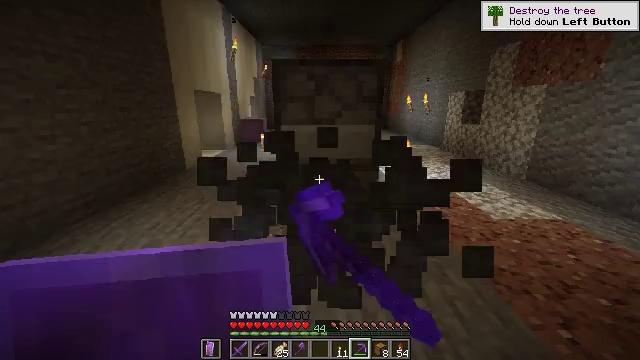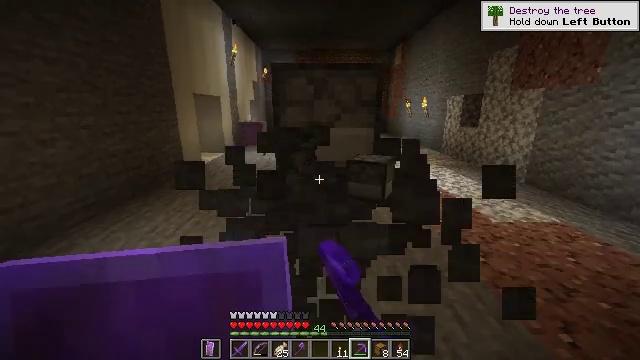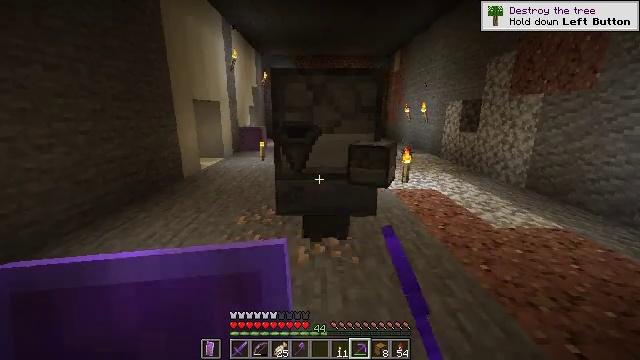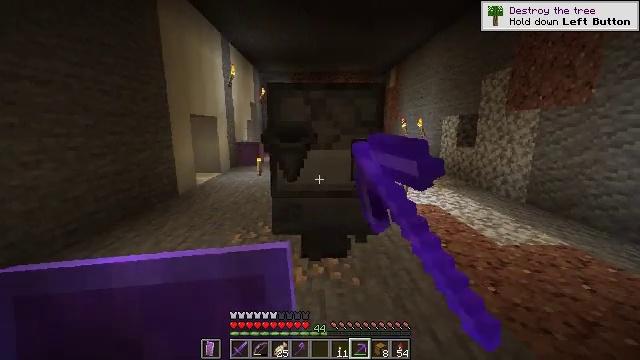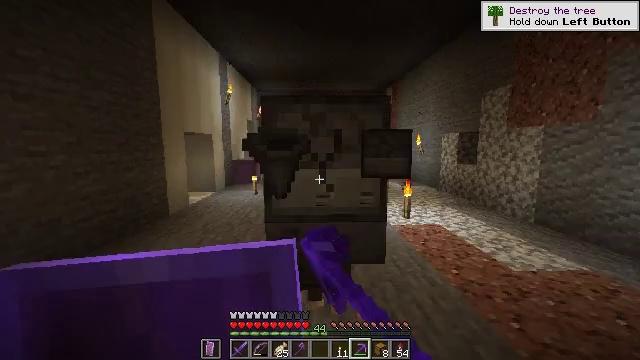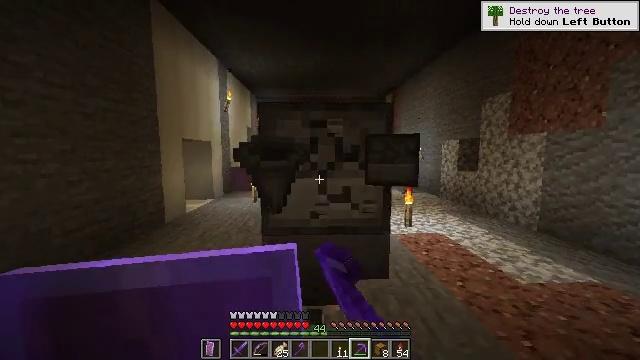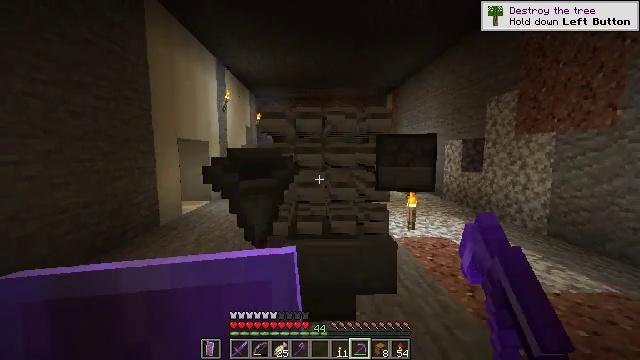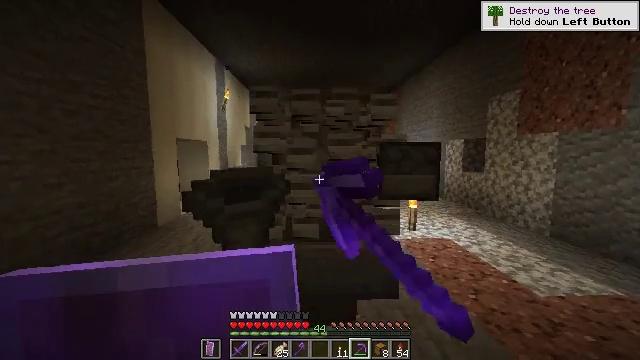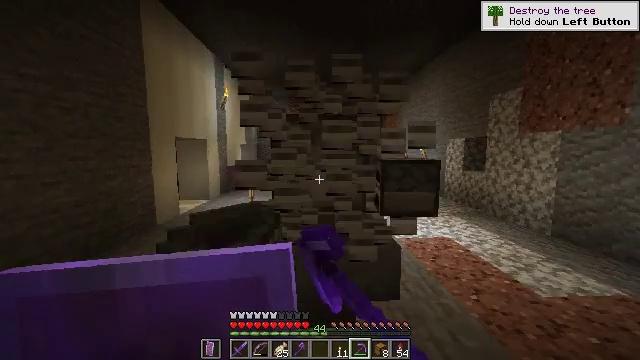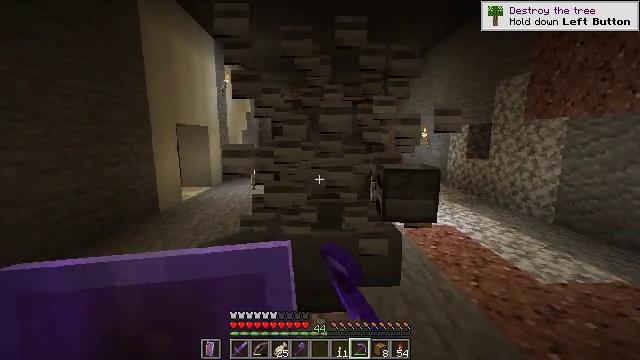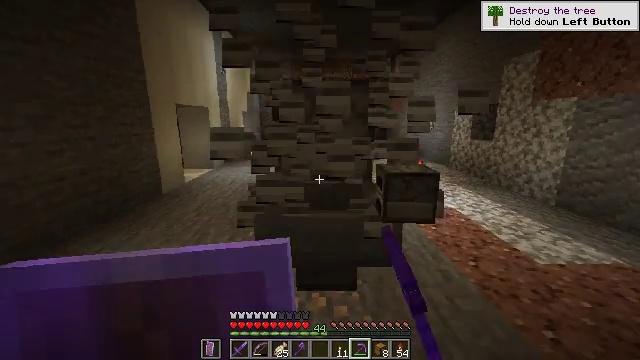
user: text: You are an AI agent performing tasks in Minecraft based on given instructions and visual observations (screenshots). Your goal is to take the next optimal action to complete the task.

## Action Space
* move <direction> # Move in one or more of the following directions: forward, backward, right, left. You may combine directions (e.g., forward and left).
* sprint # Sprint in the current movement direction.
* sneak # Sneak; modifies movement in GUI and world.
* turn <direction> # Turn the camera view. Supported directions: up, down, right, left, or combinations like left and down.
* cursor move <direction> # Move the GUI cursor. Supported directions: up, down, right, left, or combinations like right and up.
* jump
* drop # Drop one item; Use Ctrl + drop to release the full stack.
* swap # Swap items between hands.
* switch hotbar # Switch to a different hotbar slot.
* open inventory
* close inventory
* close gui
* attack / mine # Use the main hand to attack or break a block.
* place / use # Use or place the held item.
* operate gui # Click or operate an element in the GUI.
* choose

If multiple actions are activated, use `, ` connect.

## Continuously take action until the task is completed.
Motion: motion action
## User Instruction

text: Get the furnace back into your inventory.
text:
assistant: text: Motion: attack / mine
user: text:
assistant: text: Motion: move forward, turn up, attack / mine
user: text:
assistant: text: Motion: move forward, turn up, attack / mine
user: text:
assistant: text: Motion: move forward, turn up, attack / mine
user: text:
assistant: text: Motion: move forward, turn up, attack / mine
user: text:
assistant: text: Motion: attack / mine
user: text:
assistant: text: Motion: attack / mine
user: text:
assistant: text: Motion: attack / mine
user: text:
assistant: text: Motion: turn down, attack / mine
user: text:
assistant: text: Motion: turn down, attack / mine
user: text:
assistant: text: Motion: attack / mine